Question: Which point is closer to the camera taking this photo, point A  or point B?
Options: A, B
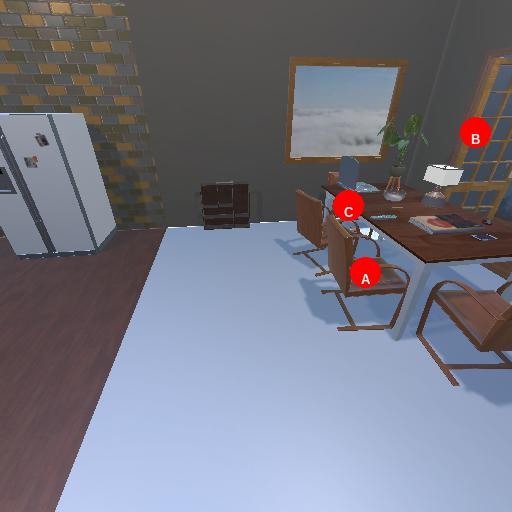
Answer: A